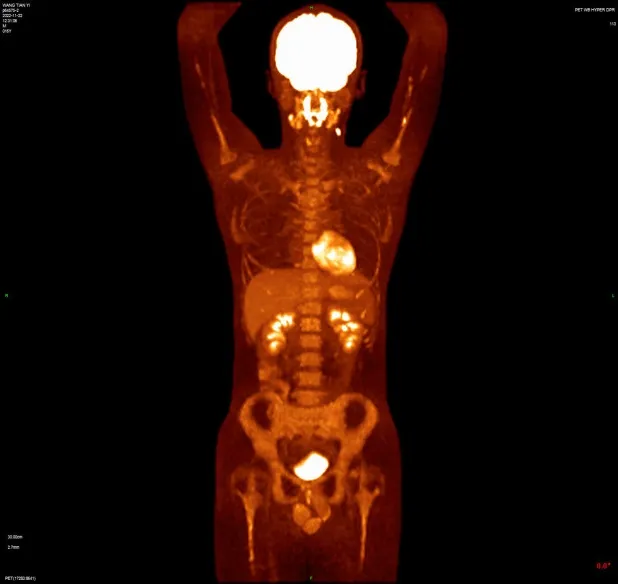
PET/CT after two cycles of treatment showed incomplete resolution of the lesion, with increased lymph node uptake of 18F-FDG in the left posterior cervical triangle.
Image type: radiology (ct)